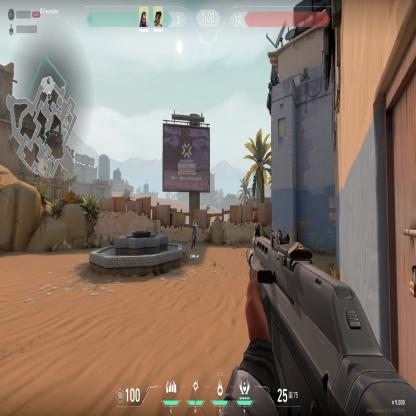
Label: teammate